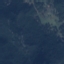
Land use / land cover class: HerbaceousVegetation